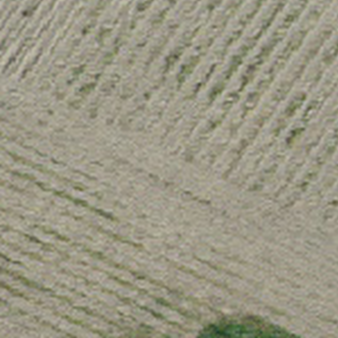
Label: other